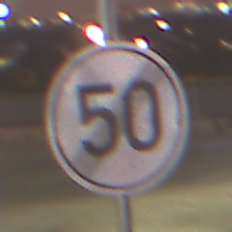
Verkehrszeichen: EndeGeschwindigkeit50
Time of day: SunriseSunset
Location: Outdoor (Urban)
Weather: PartlyCloudy
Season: NotSpecified
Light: Artificial